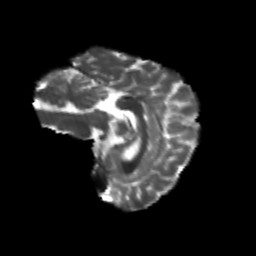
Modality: T2w
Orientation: sagittal
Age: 23
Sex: female
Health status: healthy
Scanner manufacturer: philips
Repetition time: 7.391 s
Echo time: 0.08599 s